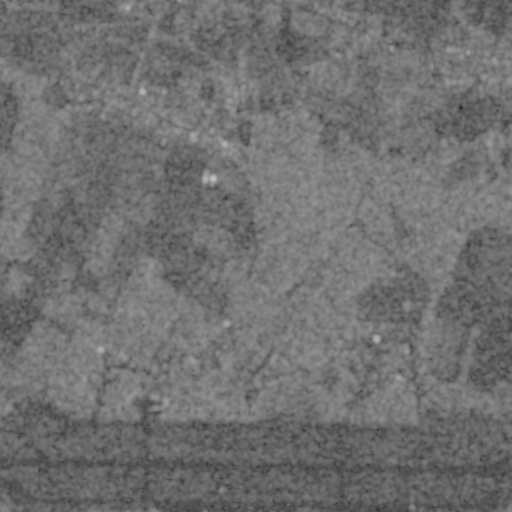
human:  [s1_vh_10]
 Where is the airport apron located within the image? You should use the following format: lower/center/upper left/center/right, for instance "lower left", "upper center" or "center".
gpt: The airport apron is located in the lower of the image.
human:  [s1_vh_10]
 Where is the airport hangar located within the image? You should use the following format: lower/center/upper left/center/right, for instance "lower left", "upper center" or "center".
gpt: The airport hangar is located in the lower left of the image.
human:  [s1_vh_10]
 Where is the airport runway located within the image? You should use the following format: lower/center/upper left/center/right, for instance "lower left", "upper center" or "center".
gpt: The airport runway is located in the lower of the image.
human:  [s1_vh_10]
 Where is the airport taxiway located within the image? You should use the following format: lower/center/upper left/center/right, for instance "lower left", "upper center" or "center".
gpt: The airport taxiway is located in the lower of the image.
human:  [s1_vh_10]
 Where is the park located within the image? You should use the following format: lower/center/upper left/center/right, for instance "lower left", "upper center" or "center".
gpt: The park is located in the upper right of the image.
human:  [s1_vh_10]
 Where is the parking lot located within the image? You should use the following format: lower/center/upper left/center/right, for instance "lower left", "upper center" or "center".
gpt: The parking lot is located in the upper left of the image.
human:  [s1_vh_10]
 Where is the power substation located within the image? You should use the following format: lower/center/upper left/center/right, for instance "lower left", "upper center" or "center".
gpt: The power substation is located in the upper right of the image.
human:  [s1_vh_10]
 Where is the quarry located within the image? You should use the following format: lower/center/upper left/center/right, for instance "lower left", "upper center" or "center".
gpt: The quarry is located in the lower left of the image.
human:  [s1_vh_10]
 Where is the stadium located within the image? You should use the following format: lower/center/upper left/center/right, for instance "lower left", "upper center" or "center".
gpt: The stadium is located in the upper center of the image.
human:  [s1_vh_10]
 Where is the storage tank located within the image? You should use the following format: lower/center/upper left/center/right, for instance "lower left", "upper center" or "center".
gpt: The storage tank is located in the lower center of the image.
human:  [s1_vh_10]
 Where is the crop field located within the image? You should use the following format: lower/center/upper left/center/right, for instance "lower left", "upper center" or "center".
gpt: There is no crop field in the image.

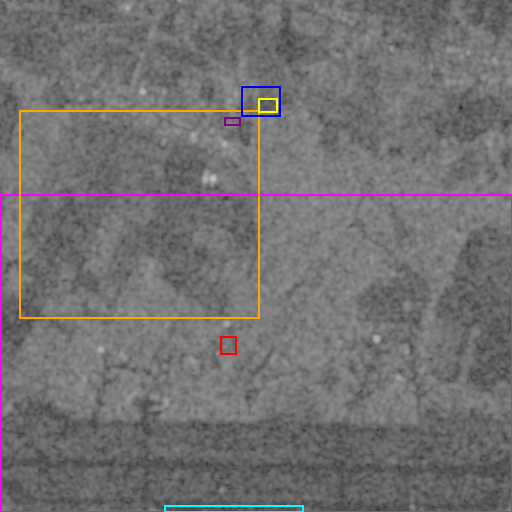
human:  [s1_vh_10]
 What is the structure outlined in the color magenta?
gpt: The structure outlined in magenta is an airport.
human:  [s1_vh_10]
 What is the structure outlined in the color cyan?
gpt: The structure outlined in cyan is an airport apron.
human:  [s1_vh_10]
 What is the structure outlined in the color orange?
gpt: The structure outlined in orange is a crop field.
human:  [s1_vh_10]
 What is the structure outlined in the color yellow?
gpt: The structure outlined in yellow is a park.
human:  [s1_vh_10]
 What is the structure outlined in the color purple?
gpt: The structure outlined in purple is a parking lot.
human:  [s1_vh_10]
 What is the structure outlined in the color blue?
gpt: The structure outlined in blue is a stadium.
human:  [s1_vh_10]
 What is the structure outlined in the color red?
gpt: The structure outlined in red is a wastewater plant.
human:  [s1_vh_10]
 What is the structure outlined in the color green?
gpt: There is no green outline.